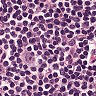
Metastatic tissue present: no